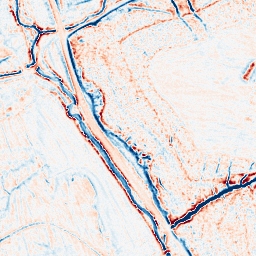
Category: multiscale
Decomposition family: dog_multiscale
Decomposition parameters: sigma_ratio: 1.4
n_scales: 4
base_sigma: 0.5
Upsampling method: bicubic_16x
Upsampling parameters: scale: 16
Upsampling scale: 16